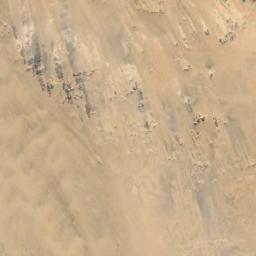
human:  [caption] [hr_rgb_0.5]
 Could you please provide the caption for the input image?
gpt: The white desert is full of sparse plants .

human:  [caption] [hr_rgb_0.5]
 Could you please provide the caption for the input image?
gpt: There is some weed on the edge of this desert .

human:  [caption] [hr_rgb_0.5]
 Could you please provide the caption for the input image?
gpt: The light yellow desert covers the brown bare land .

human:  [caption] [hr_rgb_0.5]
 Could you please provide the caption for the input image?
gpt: The desert has yellow sand and some decayed rocks .

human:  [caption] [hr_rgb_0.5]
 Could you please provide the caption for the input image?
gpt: A yellow desert covered with bare land .